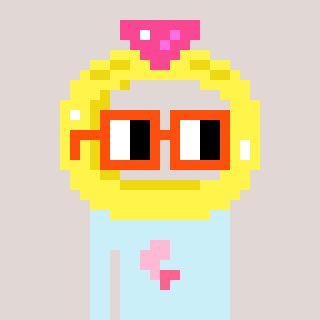
a pixel art character with square orange glasses, a ring-shaped head and a cold-colored body on a warm background